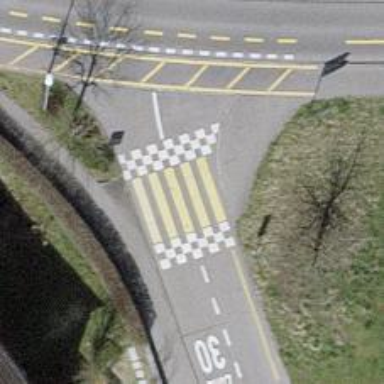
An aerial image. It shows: Uncontrolled zebra crossing on the road.